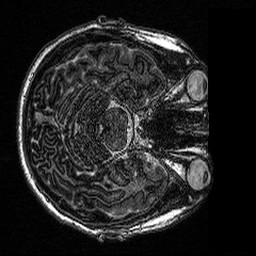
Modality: MP2RAGE
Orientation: axial
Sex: male
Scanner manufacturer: siemens
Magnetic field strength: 3 T
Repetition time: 5 s
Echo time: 0.00292 s